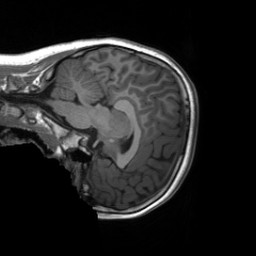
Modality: T1w
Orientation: sagittal
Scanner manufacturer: siemens
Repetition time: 2.3 s
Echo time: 0.00229 s